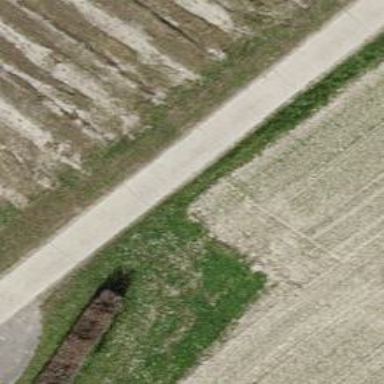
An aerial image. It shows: Well-maintained agricultural track with grade 1 tracktype.